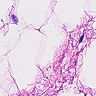
Metastatic tissue present: no